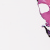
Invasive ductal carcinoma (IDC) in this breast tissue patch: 0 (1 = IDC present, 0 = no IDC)